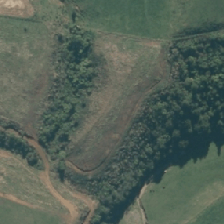
Land cover: grose_broom